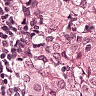
Metastatic tissue present: yes